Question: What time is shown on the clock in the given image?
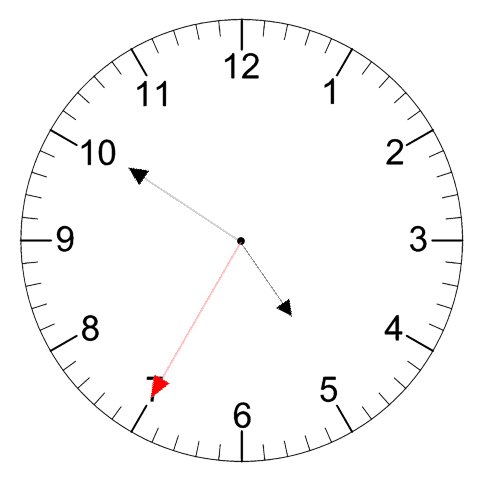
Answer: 04:50:35